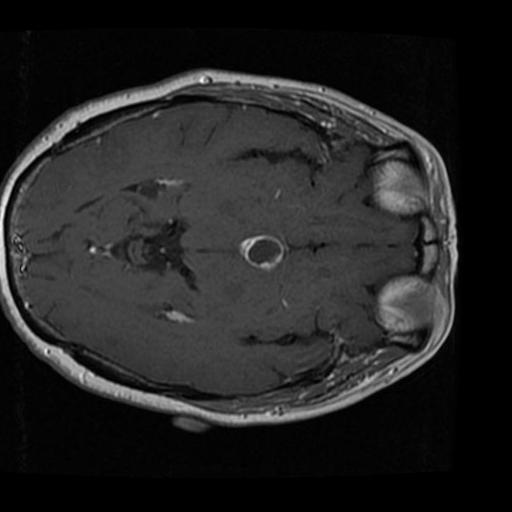
Label: brain_tumor